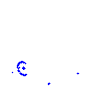
Particle: proton